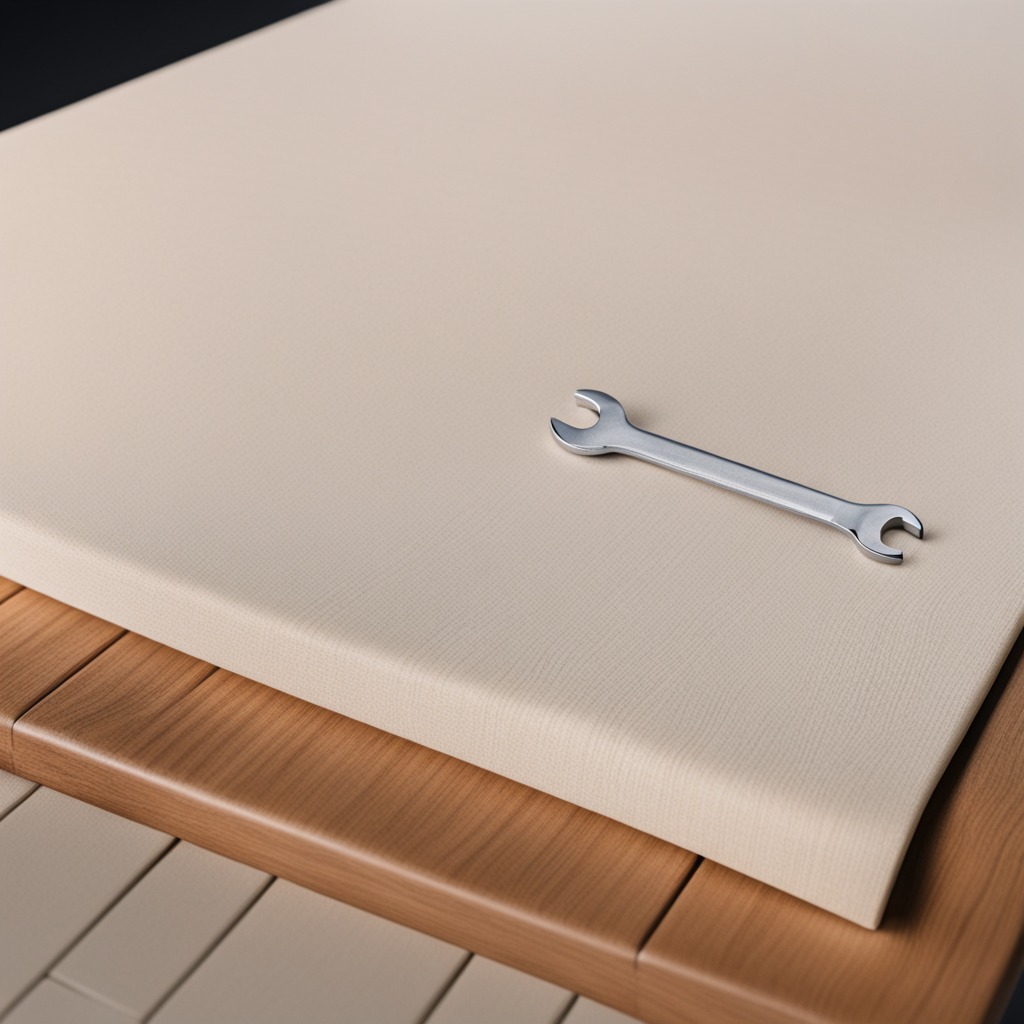
A wrench lying on a wooden table in an outdoor workshop during daytime bright natural light soft shadows worn but beneath the cloth